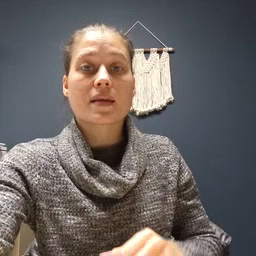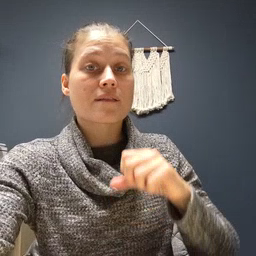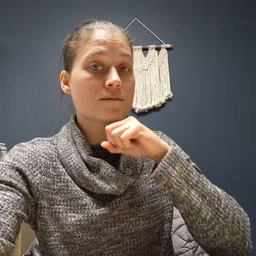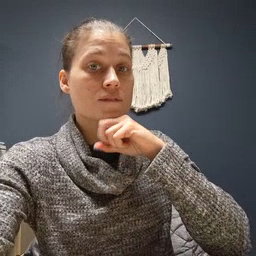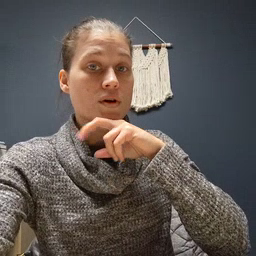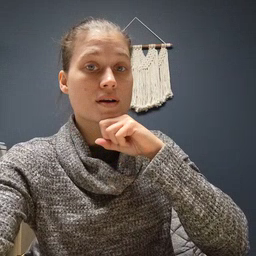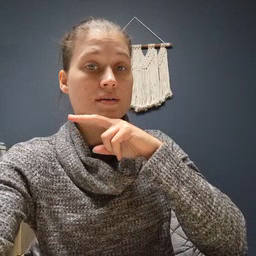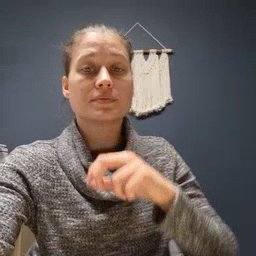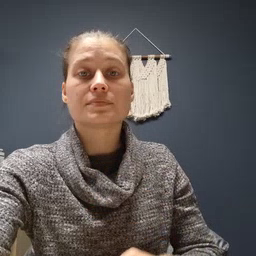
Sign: frog